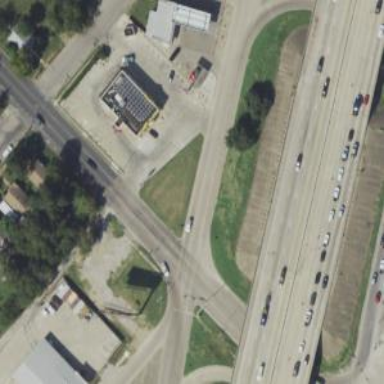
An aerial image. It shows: Secondary road with frontage road alongside.